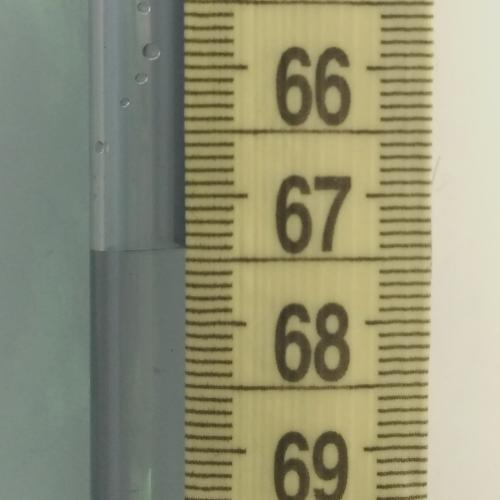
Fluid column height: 67.4 cm